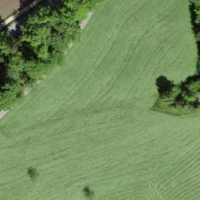
EUNIS habitat code: 25
Species observed at this site:
Salvia glutinosa